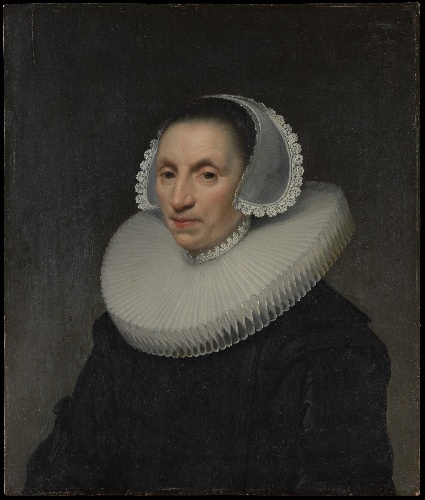
Title: Portrait of a Woman
Artist: Jan van Ravesteyn
Artist bio: Dutch, Culemborg (?) ca. 1572–1657 The Hague
Date: 1635
Object type: Painting
Classification: Paintings
Medium: Oil on wood
Dimensions: 26 7/8 x 22 7/8 in. (68.3 x 58.1 cm)
Department: European Paintings
Credit line: Gift of Henry Goldman, 1912
Accession year: 1912
Repository: Metropolitan Museum of Art, New York, NY
Tags: Portraits|Women